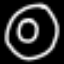
Label: donut